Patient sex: M
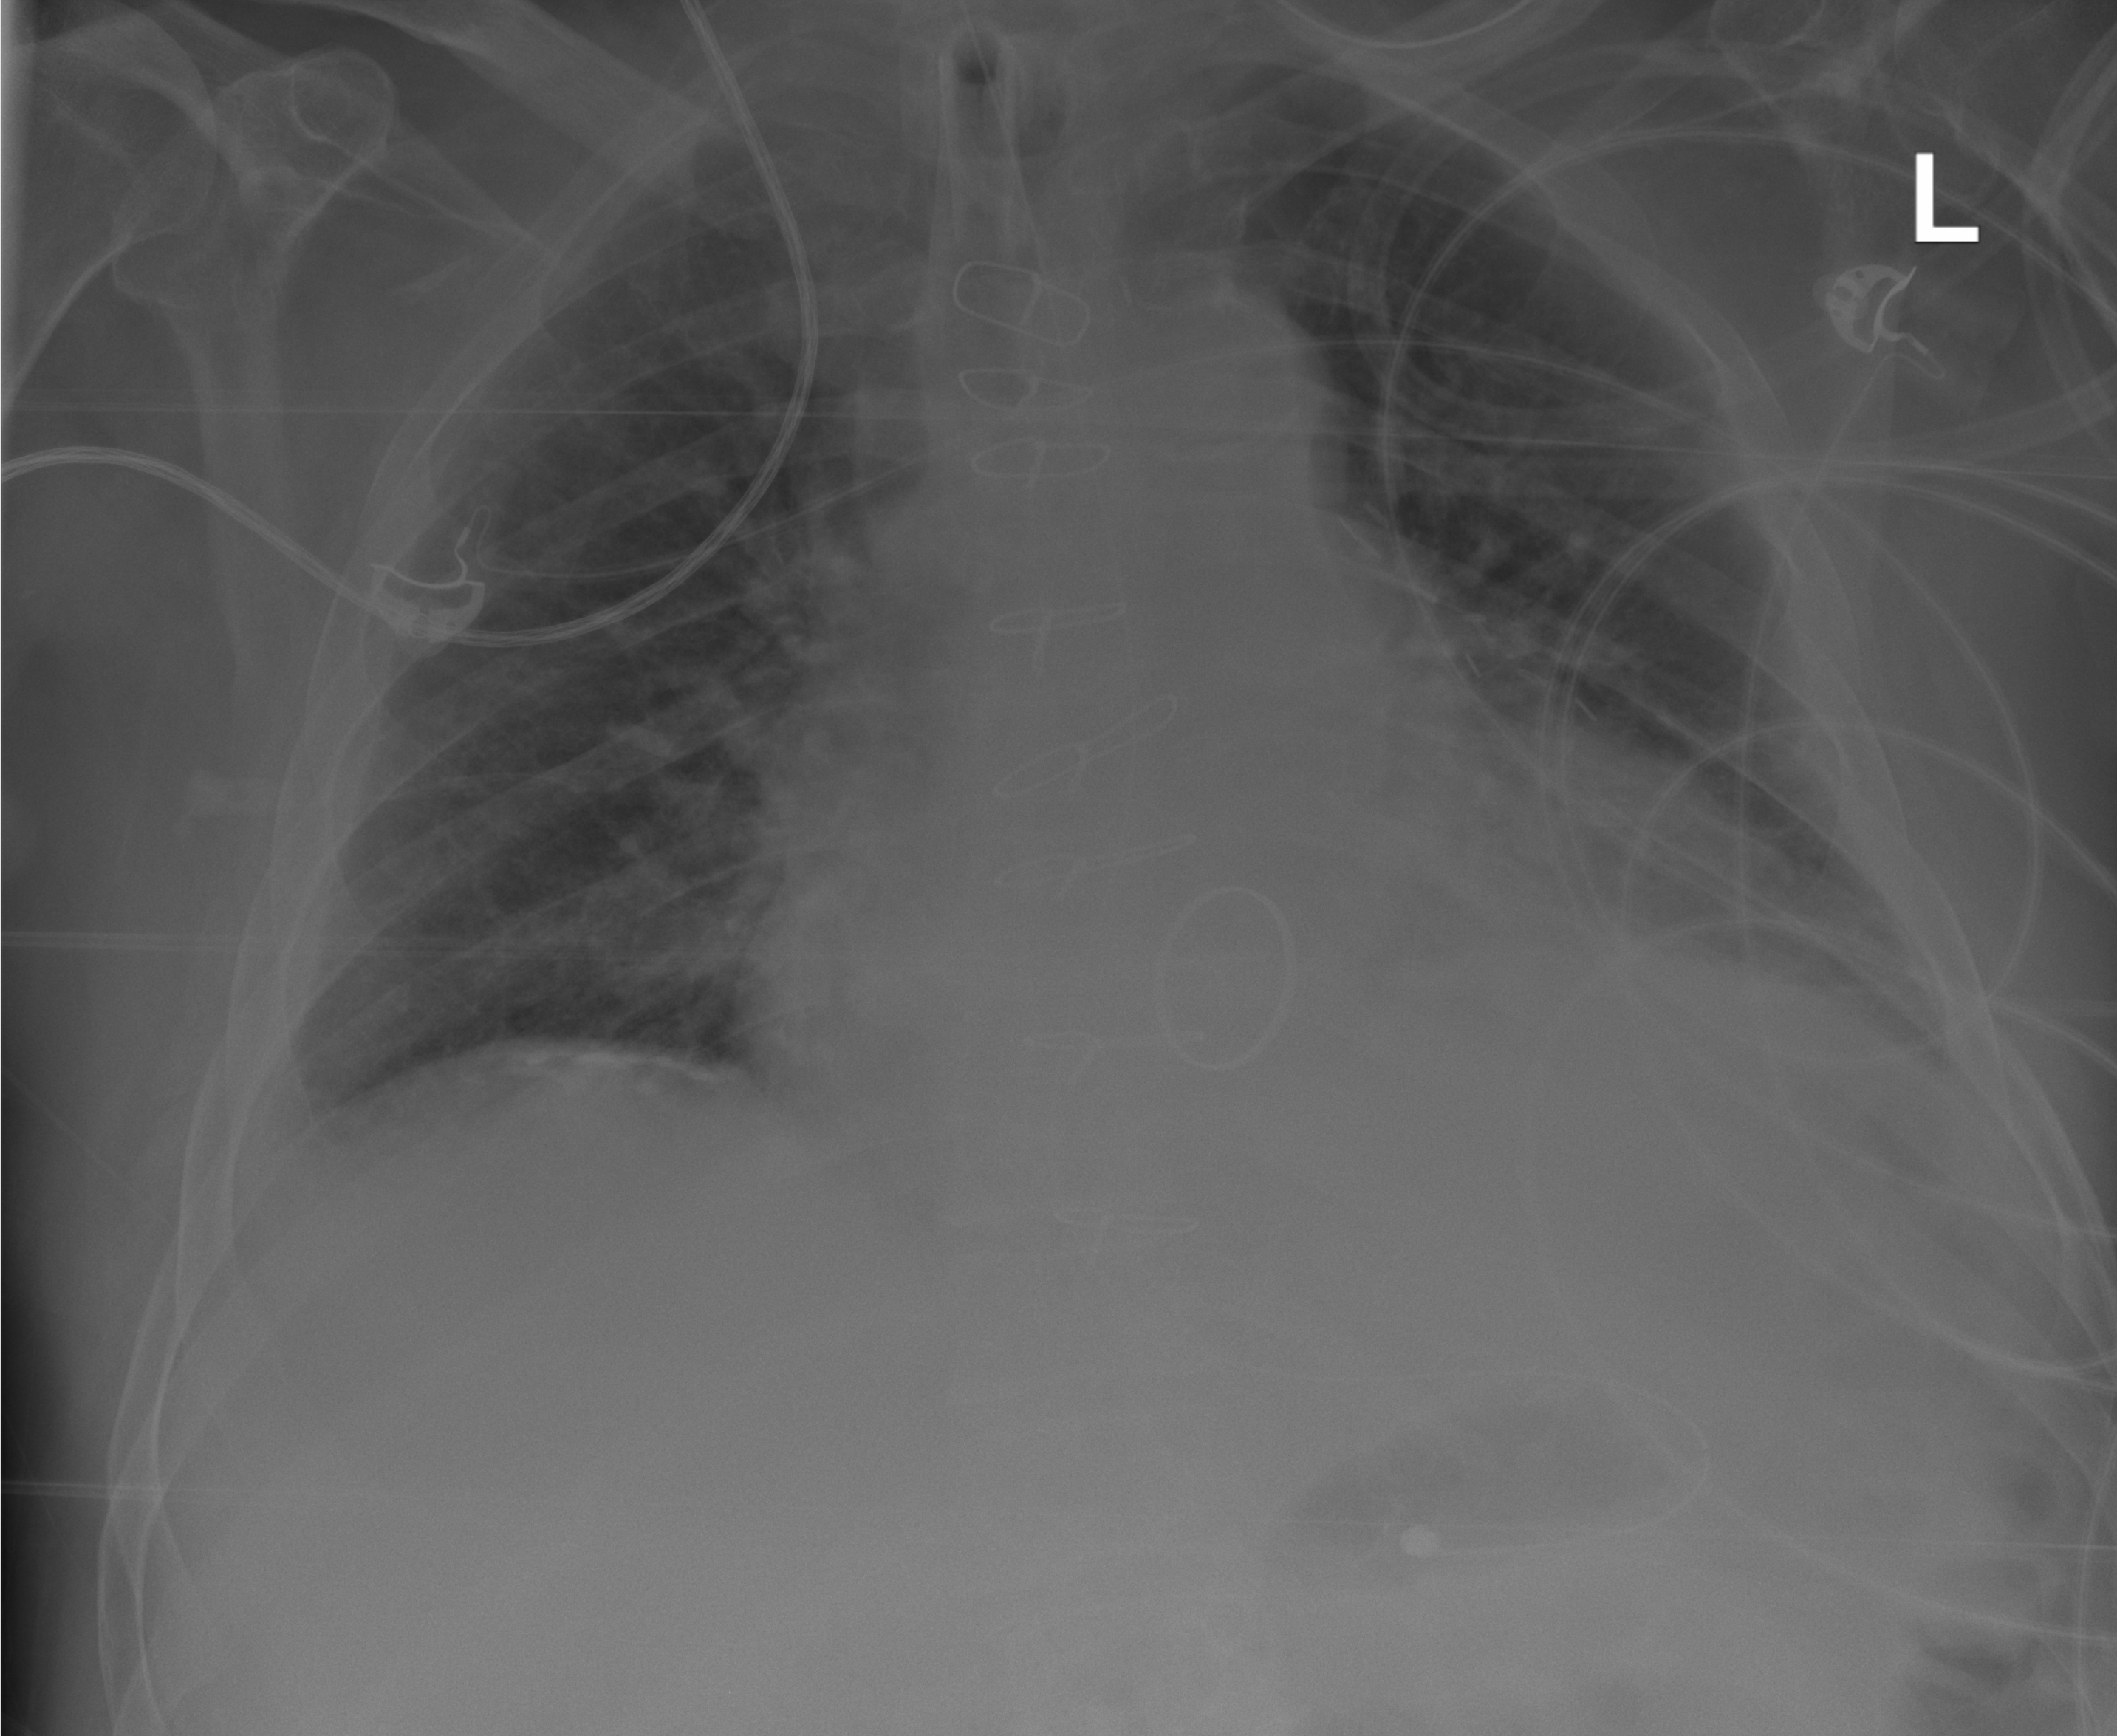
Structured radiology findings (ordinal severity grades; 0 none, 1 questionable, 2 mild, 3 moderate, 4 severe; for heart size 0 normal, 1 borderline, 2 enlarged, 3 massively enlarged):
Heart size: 2
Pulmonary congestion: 1
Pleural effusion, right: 0
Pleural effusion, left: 0
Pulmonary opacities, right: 1
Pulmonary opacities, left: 1
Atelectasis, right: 1
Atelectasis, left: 1